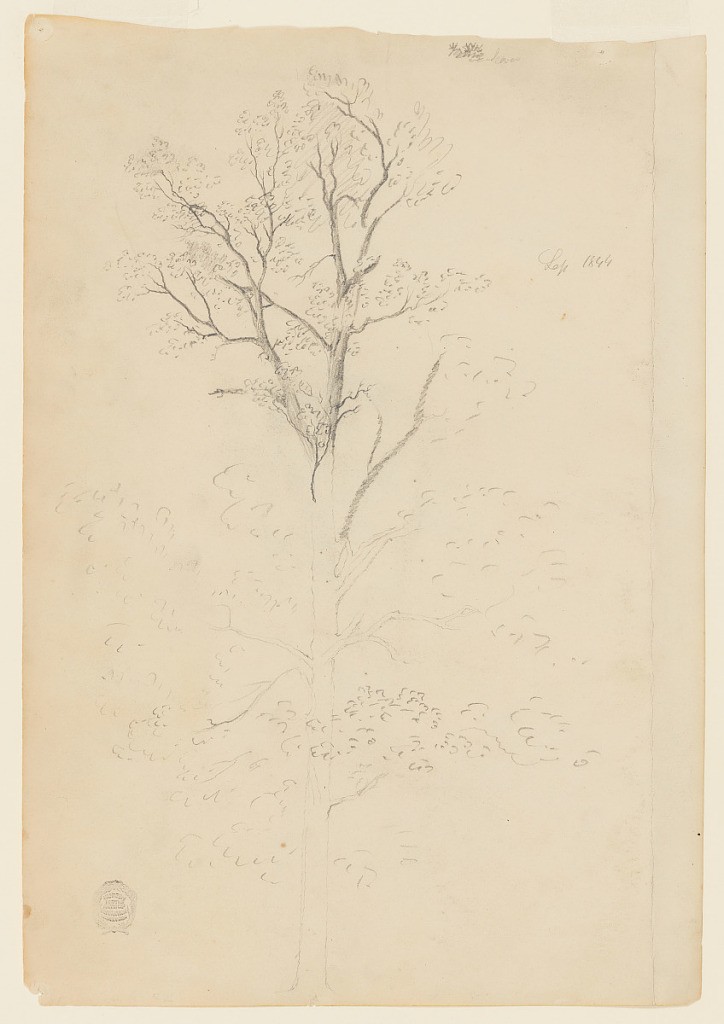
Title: Sketch of a Tree, Catskill, New York
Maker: Frederic Edwin Church, American, 1826–1900
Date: September 1844
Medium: Graphite on off-white wove paper; verso: graphite
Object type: Drawing
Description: Botanical sketch showing a view of a single deciduous tree in Catskill, New York. Its upper portion is darker and more completely rendered, while its lower portion is loosely articulated. Its canopy is relatively thin.

Verso: Figure sketch of the face of a sleeping child in Catskill, New York--likely Thomas Cole's son, Theodore. The child has a peaceful expression as his collar rises around his chin.